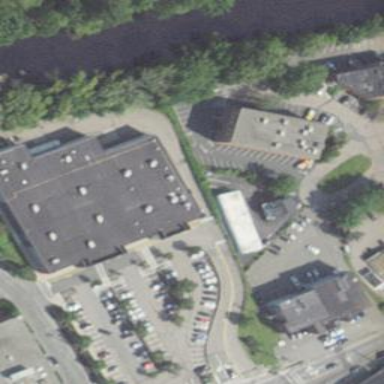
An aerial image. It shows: Building.